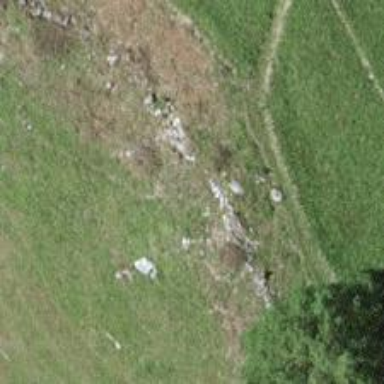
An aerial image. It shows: Wall made of dry stone.